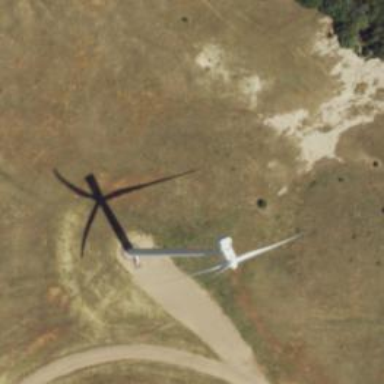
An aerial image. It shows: Wind generator using wind turbines of horizontal axis.